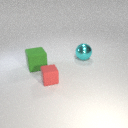
large cyan metal sphere to the right of small red rubber cube